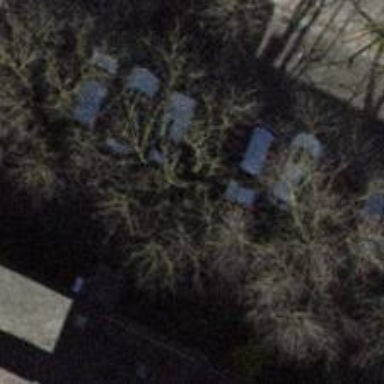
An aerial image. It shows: Tree-lined avenue.